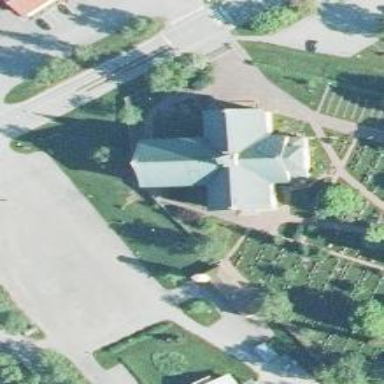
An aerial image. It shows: Place of worship.